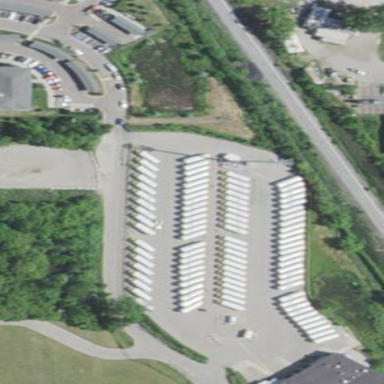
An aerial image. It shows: Parking lot designated for school buses. The surface is designated for parking.